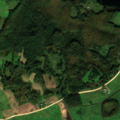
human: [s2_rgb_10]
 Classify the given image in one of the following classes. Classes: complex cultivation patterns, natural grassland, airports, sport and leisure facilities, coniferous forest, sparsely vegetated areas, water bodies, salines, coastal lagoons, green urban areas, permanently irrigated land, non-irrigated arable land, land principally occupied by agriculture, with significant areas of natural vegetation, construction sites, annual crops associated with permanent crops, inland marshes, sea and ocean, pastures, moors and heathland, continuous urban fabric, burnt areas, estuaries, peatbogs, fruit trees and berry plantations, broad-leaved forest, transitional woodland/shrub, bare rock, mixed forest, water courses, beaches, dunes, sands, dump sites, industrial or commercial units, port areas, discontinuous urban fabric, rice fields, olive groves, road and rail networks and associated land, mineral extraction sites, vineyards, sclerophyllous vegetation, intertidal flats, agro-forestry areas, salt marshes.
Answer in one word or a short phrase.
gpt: non-irrigated arable land, pastures, complex cultivation patterns, land principally occupied by agriculture, with significant areas of natural vegetation, broad-leaved forest, transitional woodland/shrub, water bodies